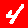
Digit: 4